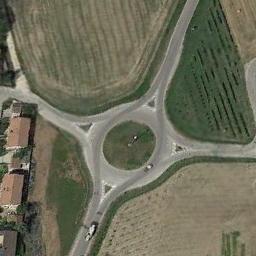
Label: roundabout